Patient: sex F, age 54
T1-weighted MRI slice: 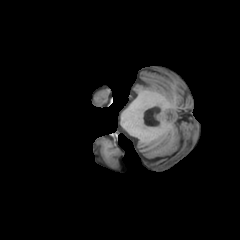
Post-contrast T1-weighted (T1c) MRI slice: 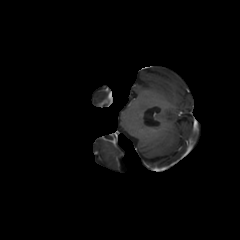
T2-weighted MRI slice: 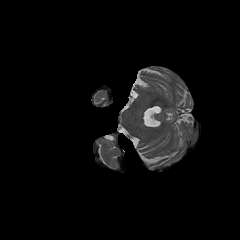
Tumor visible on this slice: no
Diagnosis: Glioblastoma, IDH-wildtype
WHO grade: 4